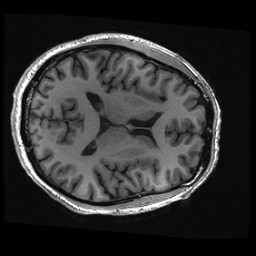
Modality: T1w
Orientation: axial
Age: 48
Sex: male